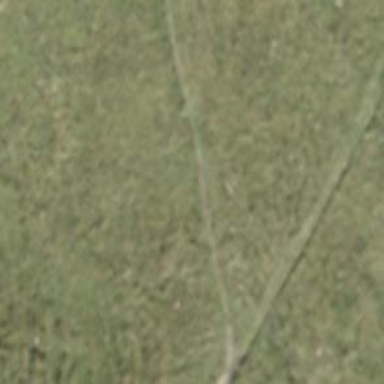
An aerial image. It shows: Path.